Question: I have a simple website that features a scrollable 'div'. It works fine, but I also need an absolutely positioned 'div' over the top of it -- and I still need it to scroll as if it wasn't there.
You can see a crude JSFiddle here: <URL>
You can scroll the 'div' with your mousewheel (or trackpad), but if the cursor goes over the other element (like below), you can't scroll anymore. Can I change this?

I imagine it's because the DOM no longer considers the cursor to be "over" the scrollable element once it hits the draggable one (even though the draggable element is absolutely positioned within the scrollable one).
What can I do?
I wouldn't have thought it was possible, but this site does it!
<URL>
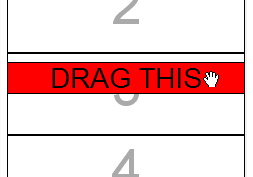
Answer: The solution was a mixture of everything already mentioned.
'pointer-events: none' stopped the scroll getting stuck, but prevented the dragging option from working. The answer was to add 'pointer-events: none' to the draggable element only when the column wasn't scrolling.
Monitoring the scroll event (without mouseclick) was easy, but I used the <URL> to detect when scrolling had .
'''
scrollers.scroll($.debounce( 250, function(){
// Re-enable drag event
$(this).next('.decadeHeader').css('pointer-events', 'auto');
}));
'''
Simple solution and works a treat!